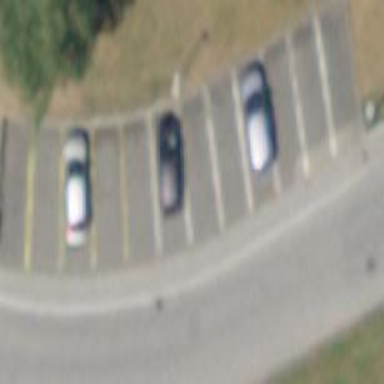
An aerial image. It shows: Parking area with surface.